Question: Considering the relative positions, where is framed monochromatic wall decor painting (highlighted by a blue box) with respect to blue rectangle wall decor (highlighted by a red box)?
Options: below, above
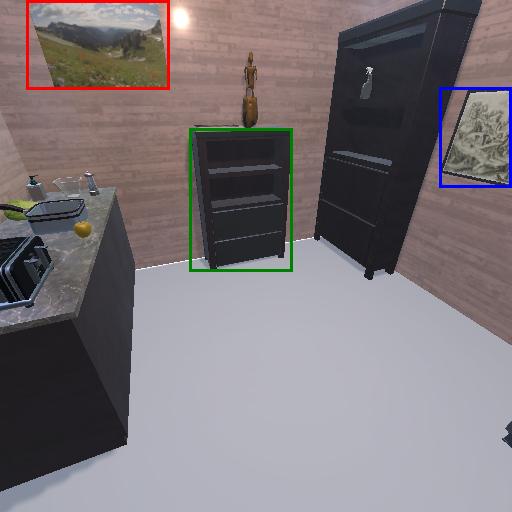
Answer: below